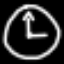
Label: clock